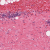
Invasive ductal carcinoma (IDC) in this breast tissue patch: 0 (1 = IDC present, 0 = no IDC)